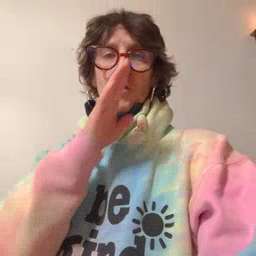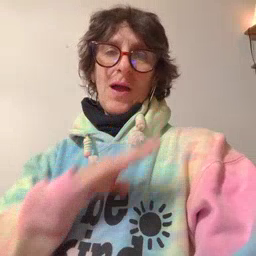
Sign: quiet